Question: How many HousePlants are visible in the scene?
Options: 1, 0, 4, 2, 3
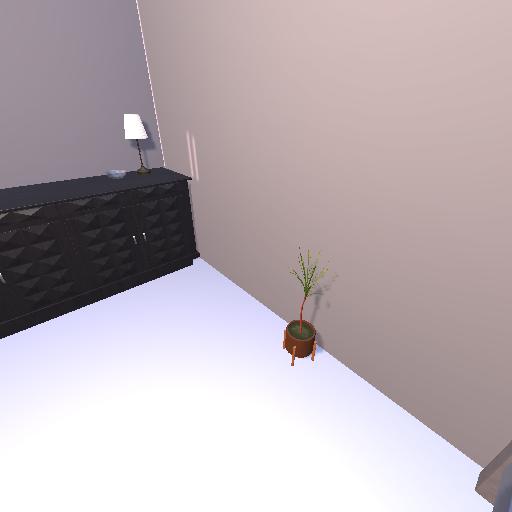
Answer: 1